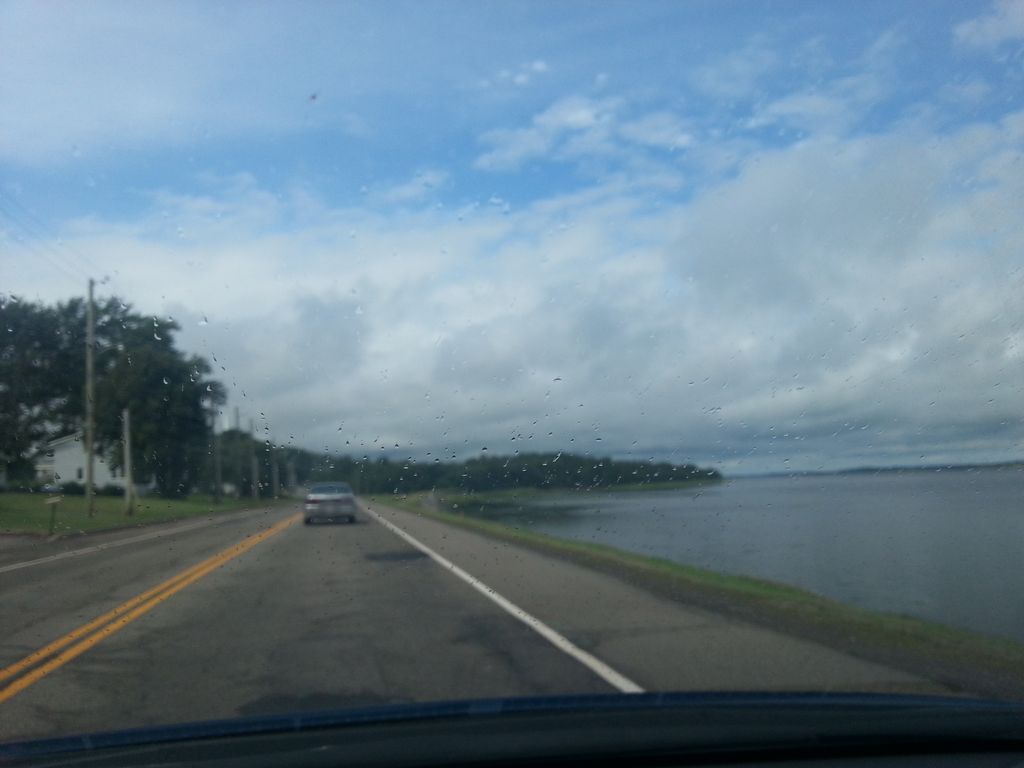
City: charlottetown